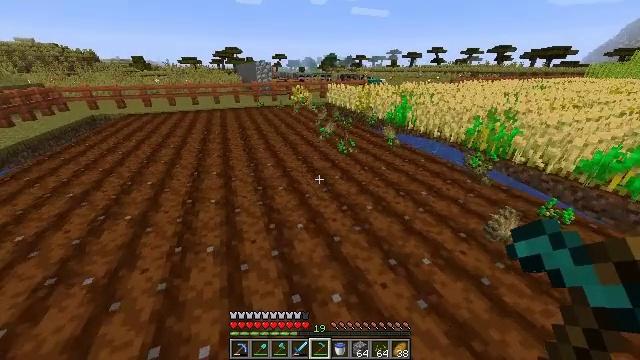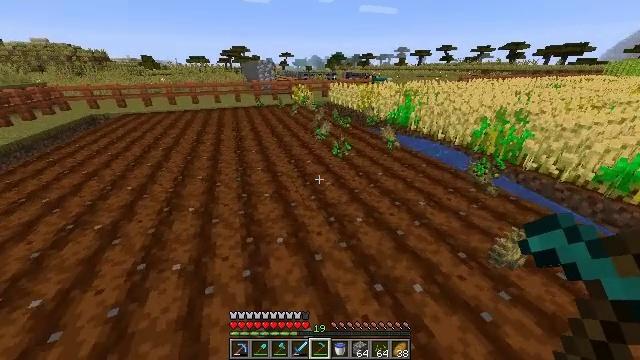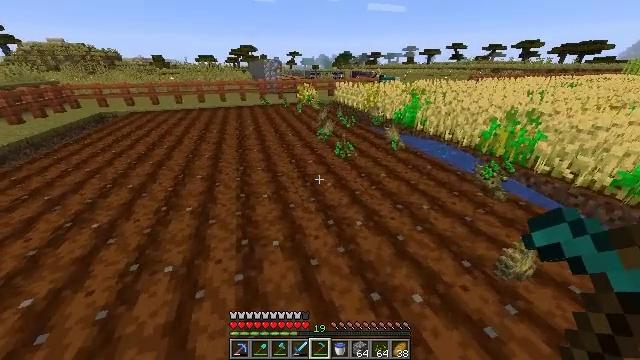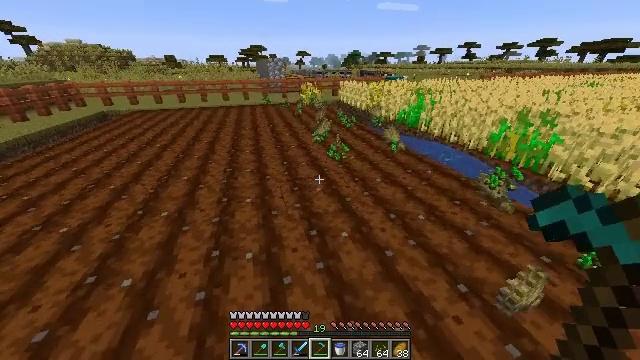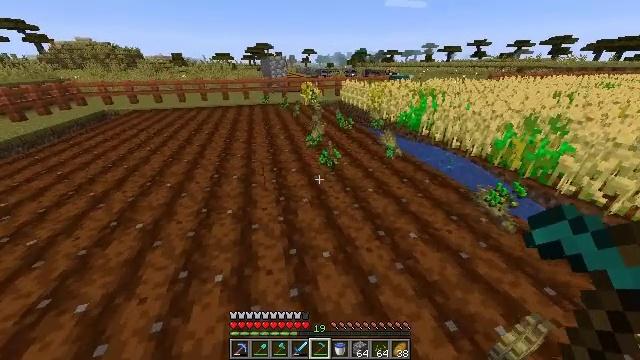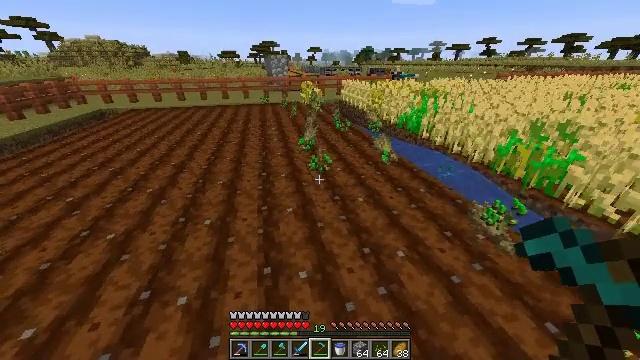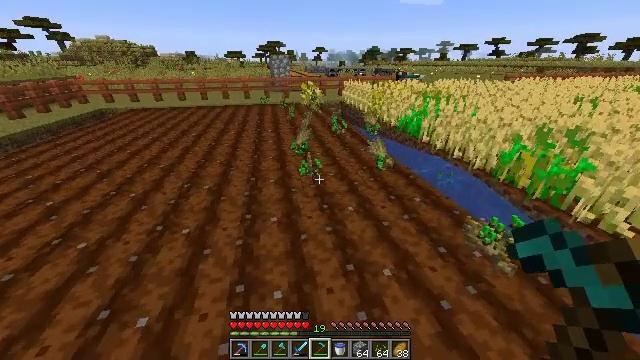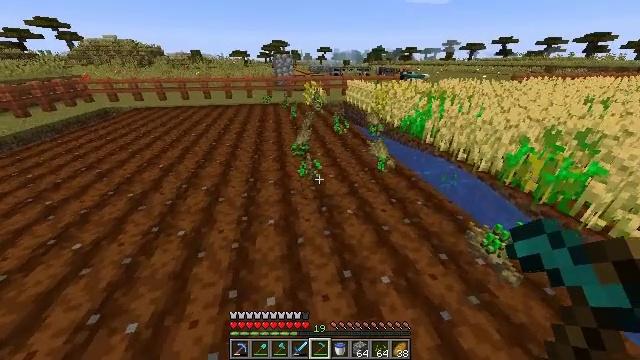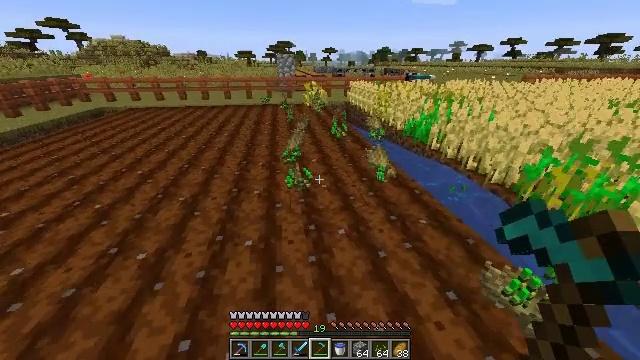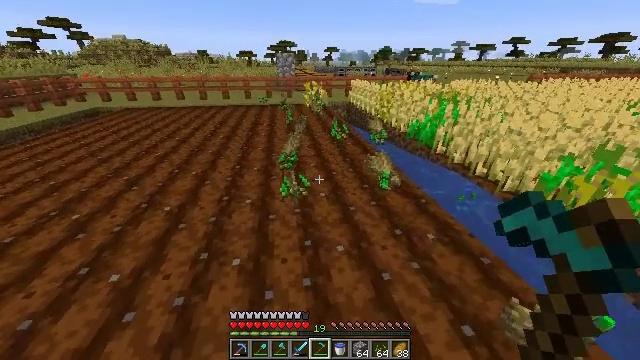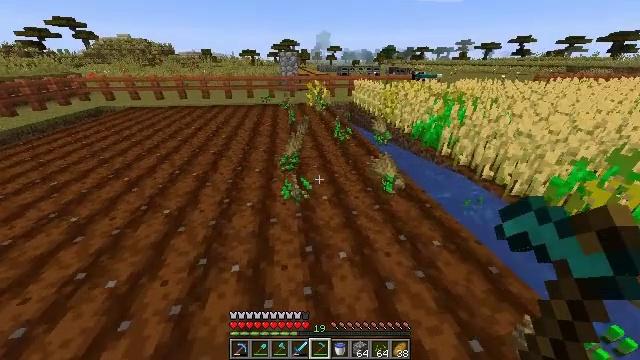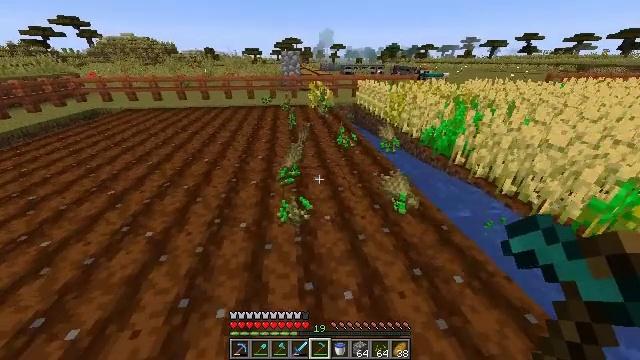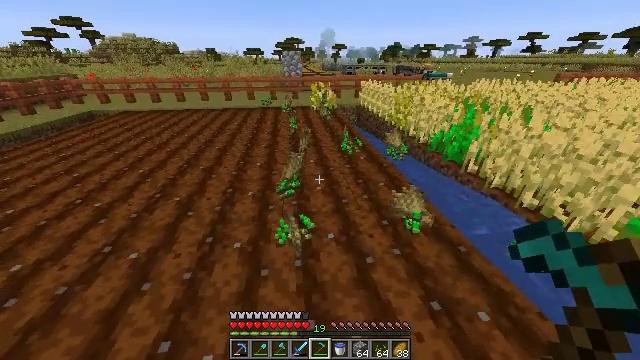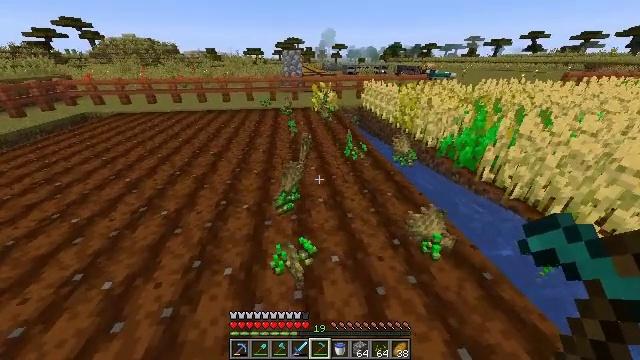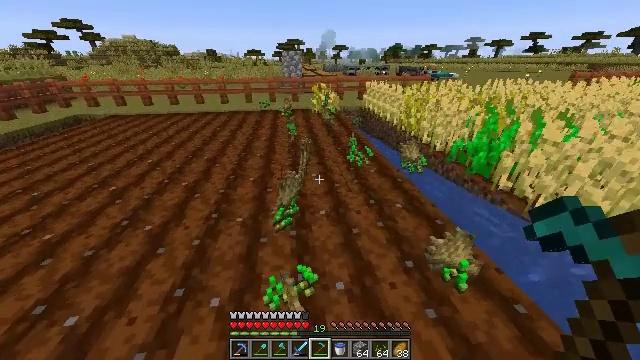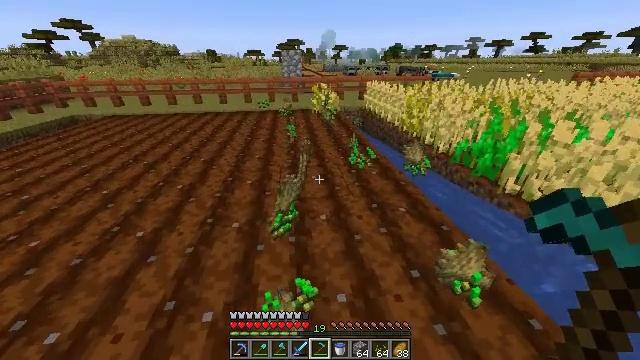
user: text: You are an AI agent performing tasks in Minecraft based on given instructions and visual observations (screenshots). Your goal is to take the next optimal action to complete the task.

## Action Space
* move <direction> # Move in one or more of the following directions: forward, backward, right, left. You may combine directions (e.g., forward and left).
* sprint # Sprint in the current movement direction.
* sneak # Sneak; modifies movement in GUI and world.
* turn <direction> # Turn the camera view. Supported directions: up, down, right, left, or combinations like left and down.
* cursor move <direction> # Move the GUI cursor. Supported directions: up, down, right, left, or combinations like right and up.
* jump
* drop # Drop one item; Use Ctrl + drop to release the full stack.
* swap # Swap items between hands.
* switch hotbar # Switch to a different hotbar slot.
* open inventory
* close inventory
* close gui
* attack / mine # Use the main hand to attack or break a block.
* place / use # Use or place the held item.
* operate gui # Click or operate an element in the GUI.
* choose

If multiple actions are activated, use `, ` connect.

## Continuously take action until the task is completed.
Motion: motion action
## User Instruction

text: Harvest wheat from the field.
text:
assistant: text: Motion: move forward and move right, sprint, turn left
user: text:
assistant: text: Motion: move forward and move right, sprint, turn left
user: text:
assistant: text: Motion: move forward and move right, sprint, turn left
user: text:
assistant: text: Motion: move forward and move right, sprint, turn left
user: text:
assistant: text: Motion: move forward and move right, sprint, turn left
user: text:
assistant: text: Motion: move forward and move right, sprint, turn left
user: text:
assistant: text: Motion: move forward, sprint, turn left
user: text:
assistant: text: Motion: move forward, sprint, turn left
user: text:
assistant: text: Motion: move forward, sprint
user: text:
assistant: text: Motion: move forward, sprint
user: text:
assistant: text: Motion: move forward, sprint
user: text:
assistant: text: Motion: move forward, sprint
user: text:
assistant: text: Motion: move forward, sprint
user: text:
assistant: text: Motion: move forward, sprint
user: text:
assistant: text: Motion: move forward, sprint
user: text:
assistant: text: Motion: move forward, sprint
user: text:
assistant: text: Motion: move forward, sprint
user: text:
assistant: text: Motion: move forward and move right, sprint
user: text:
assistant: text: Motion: move forward and move right, sprint
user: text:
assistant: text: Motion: move forward and move right, sprint
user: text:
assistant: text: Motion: move forward and move right, sprint
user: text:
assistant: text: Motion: move forward, sprint, turn left
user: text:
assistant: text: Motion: move forward, sprint, turn left
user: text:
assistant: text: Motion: move forward, sprint, turn left
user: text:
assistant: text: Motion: move forward, sprint, turn left
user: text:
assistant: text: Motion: move forward and move left, sprint
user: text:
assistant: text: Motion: move forward and move left, sprint
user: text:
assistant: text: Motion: move forward and move left, sprint
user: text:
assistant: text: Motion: move forward and move left, sprint
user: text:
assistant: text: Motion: move forward, sprint